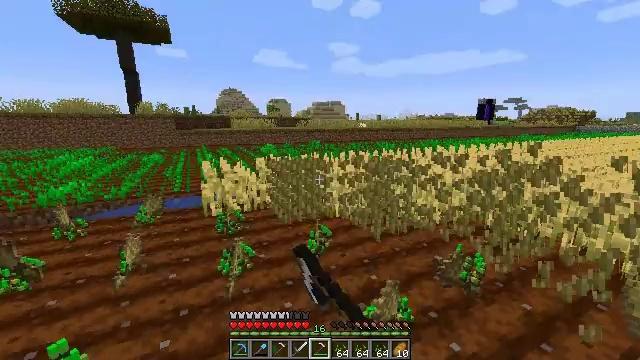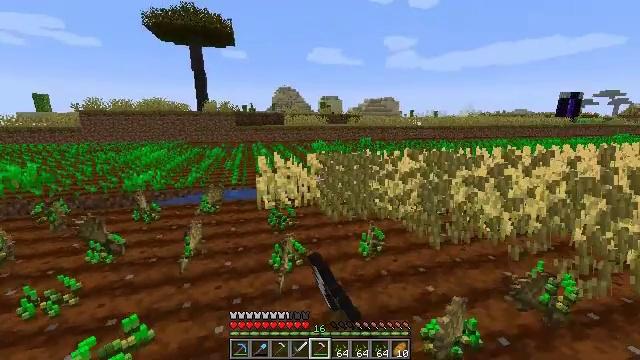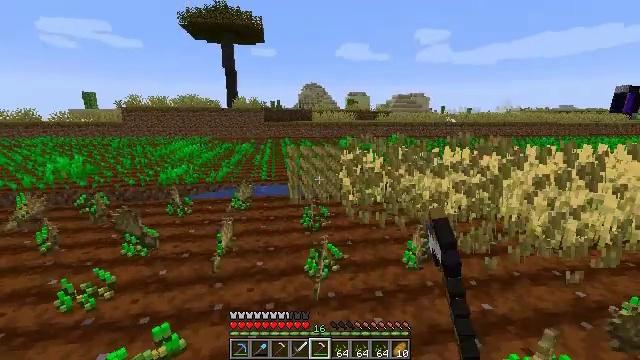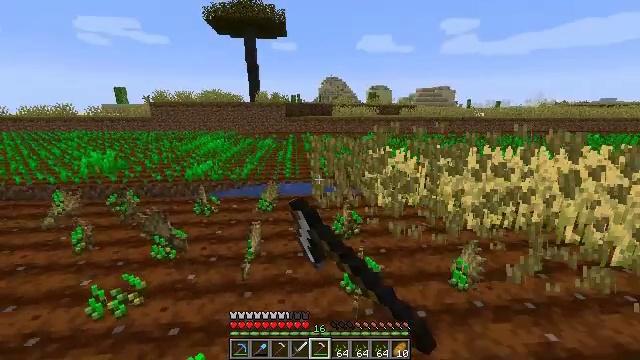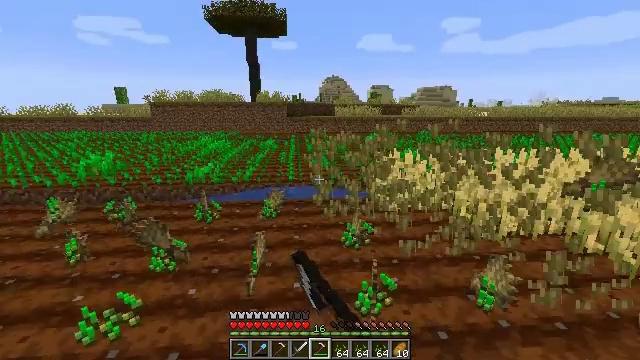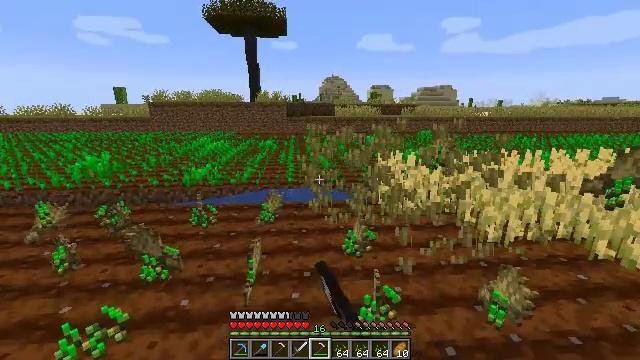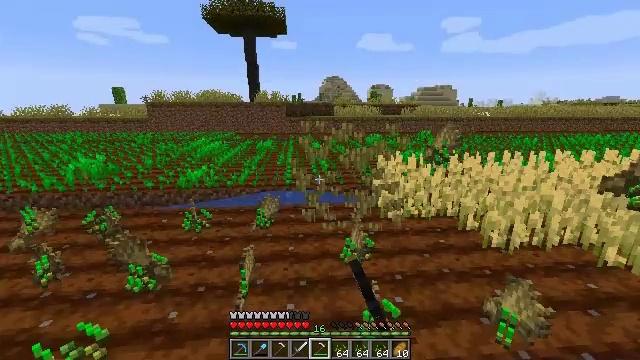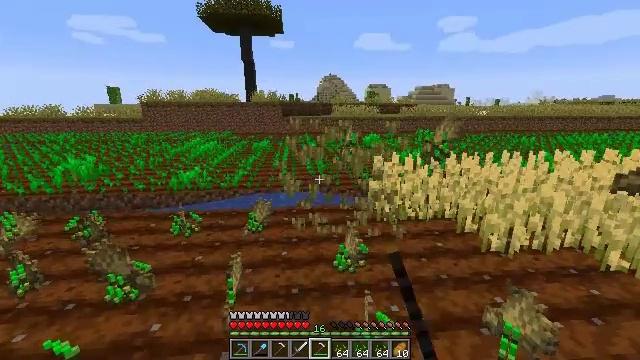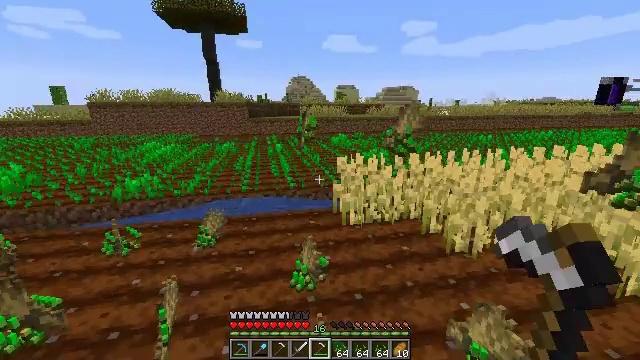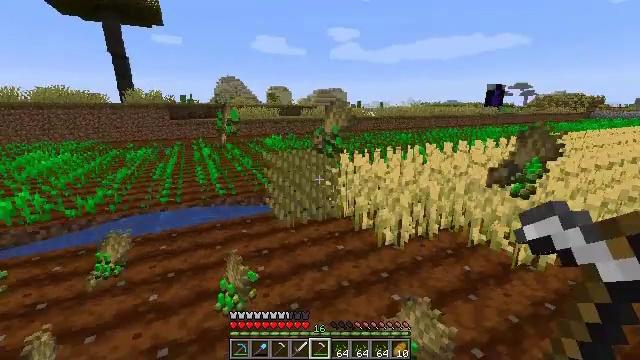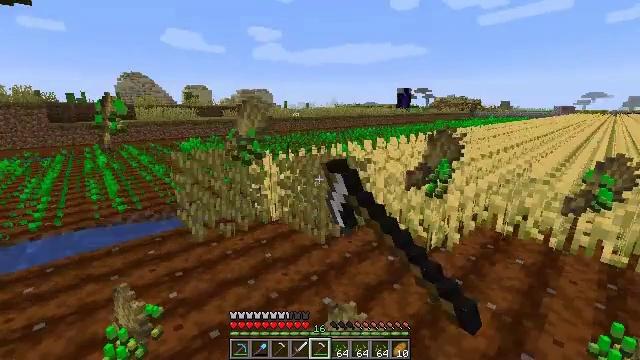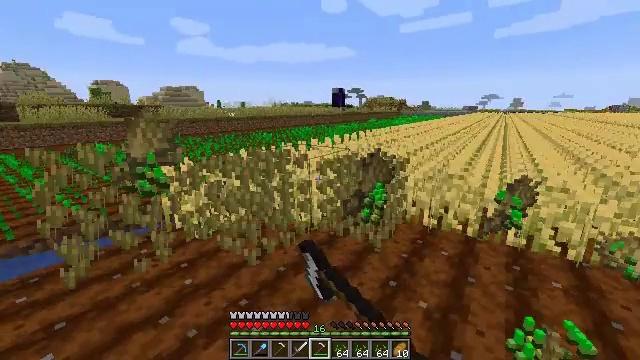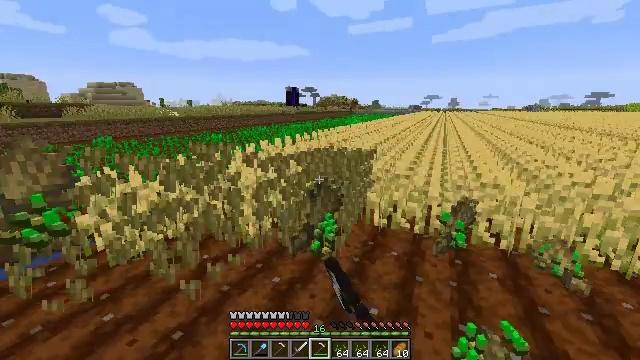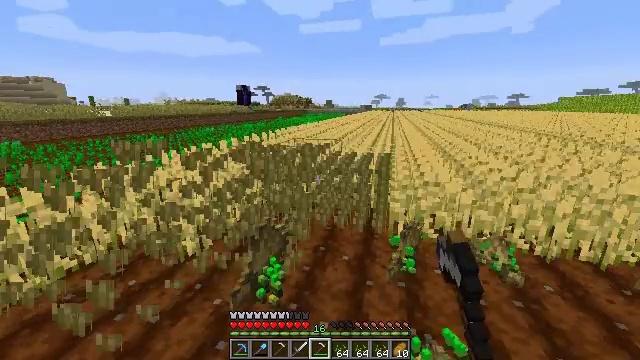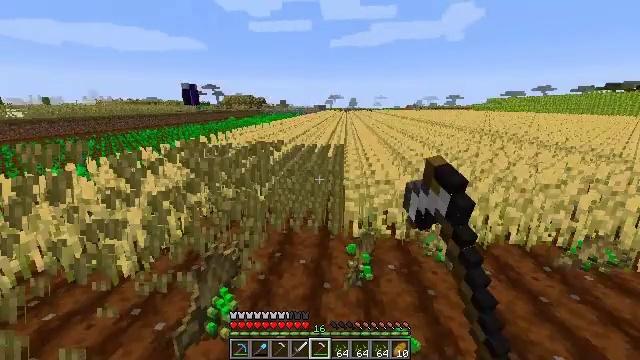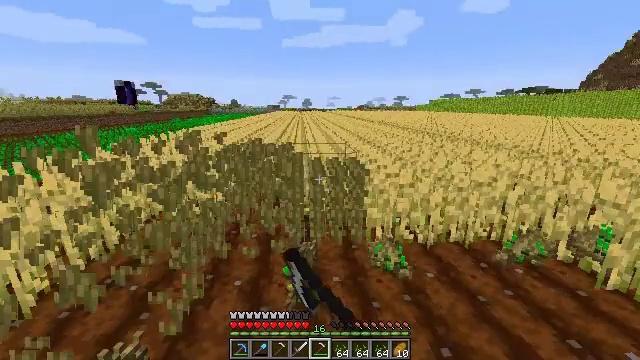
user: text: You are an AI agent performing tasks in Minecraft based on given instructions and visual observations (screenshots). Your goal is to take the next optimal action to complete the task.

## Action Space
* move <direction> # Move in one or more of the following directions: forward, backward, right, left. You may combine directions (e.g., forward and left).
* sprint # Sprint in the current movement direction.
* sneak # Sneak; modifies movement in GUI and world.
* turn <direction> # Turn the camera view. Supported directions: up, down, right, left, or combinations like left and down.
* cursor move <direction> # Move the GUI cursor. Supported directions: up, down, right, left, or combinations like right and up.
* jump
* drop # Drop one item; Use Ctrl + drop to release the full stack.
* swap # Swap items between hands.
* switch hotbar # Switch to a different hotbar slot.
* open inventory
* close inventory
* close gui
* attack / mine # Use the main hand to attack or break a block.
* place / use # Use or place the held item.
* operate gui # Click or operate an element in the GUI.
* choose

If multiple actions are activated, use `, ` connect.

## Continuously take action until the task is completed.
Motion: motion action
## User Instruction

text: Get wheat from the farmland.
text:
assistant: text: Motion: move forward and move left, turn left, attack / mine
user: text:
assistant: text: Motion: move forward and move left, turn left, attack / mine
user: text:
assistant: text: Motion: move forward and move left, turn left and down, attack / mine
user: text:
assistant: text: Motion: move forward and move left, attack / mine
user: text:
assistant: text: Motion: move forward and move right, attack / mine
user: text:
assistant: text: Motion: move forward and move right, attack / mine
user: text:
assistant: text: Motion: move forward and move right, attack / mine
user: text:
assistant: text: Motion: move forward and move right, turn right, attack / mine
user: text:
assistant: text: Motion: move forward and move right, turn right, attack / mine
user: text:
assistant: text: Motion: move forward and move right, turn right, attack / mine
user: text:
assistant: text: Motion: move forward and move right, turn right, attack / mine
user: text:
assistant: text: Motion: move forward and move right, turn right, attack / mine
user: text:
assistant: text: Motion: move forward and move right, turn right, attack / mine
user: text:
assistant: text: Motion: move forward and move right, turn right, attack / mine
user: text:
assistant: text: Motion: move forward and move right, turn right, attack / mine
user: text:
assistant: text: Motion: move forward and move right, turn right, attack / mine
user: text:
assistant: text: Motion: move forward and move right, turn right, attack / mine
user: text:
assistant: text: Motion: move forward and move right, turn right, attack / mine
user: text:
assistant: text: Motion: move forward and move right, turn right, attack / mine
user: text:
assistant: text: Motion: move forward and move right, turn right, attack / mine
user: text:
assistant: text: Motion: move forward and move right, attack / mine
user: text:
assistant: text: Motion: move forward and move right, attack / mine
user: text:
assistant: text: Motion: move forward and move right, attack / mine
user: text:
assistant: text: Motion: move forward and move right, turn left, attack / mine
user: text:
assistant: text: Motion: move forward and move left, turn left and up, attack / mine
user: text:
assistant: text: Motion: move forward and move left, turn left and up, attack / mine
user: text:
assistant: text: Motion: move forward and move left, turn left, attack / mine
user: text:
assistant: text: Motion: move forward and move left, turn left, attack / mine
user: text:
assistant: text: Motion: move forward and move left, turn left, attack / mine
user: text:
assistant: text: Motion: move forward and move left, turn left, attack / mine